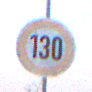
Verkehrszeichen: Geschwindigkeit130
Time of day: SunriseSunset
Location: Outdoor (Nature)
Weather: Clear
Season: NotSpecified
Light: Natural